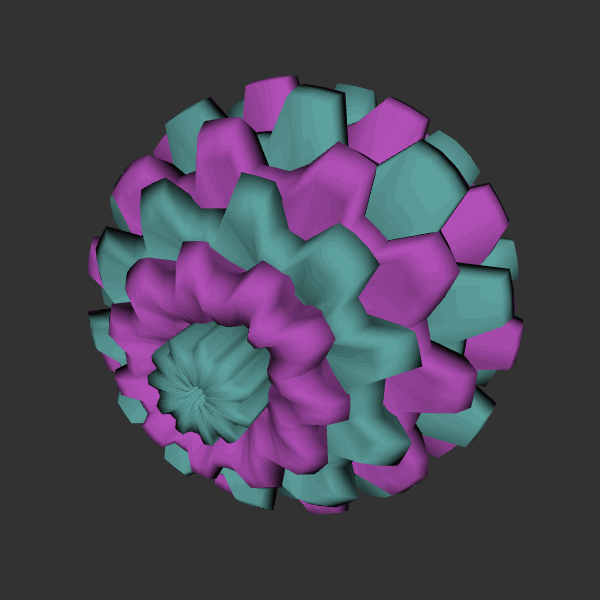
Background: dark